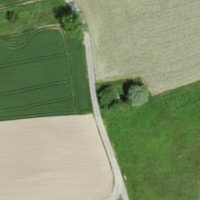
EUNIS habitat code: 52
Species observed at this site:
Pholidoptera griseoaptera
Tettigonia viridissima
Pseudochorthippus parallelus
Chorthippus biguttulus
Roeseliana roeselii